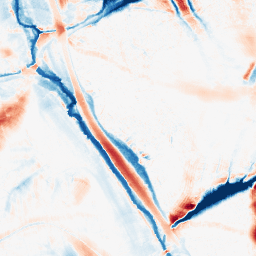
Category: morphological
Decomposition family: morphological_ellipse
Decomposition parameters: operation: average
width: 30
height: 50
Upsampling method: edge_directed
Upsampling parameters: scale: 4
Upsampling scale: 4